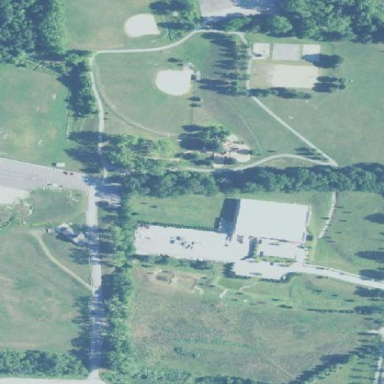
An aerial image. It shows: Park.